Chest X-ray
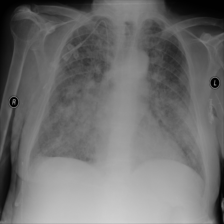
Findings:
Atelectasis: negative
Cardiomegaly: negative
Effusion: negative
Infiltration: positive
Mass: negative
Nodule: negative
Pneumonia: negative
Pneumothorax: negative
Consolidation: negative
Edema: negative
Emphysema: negative
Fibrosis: negative
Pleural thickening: negative
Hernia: negative